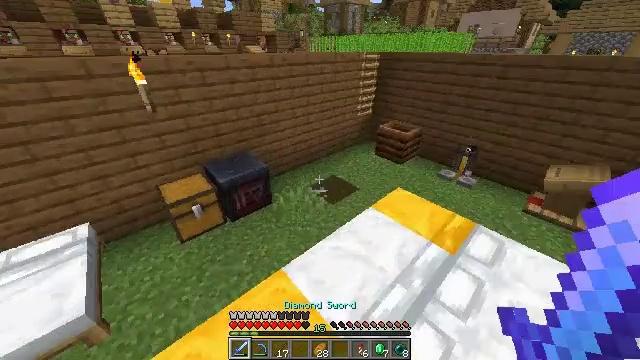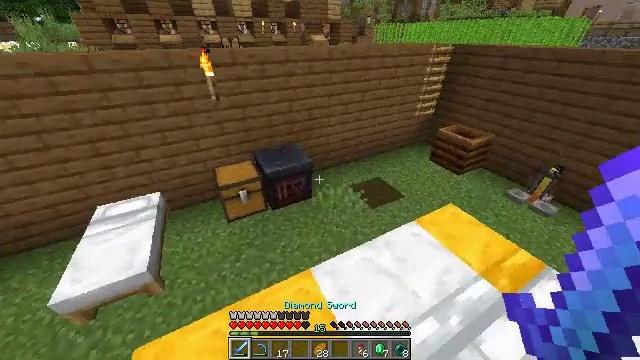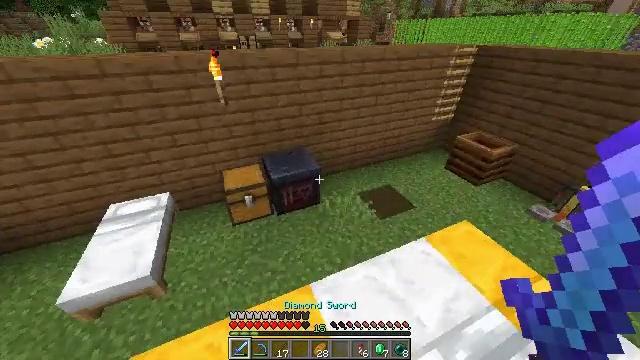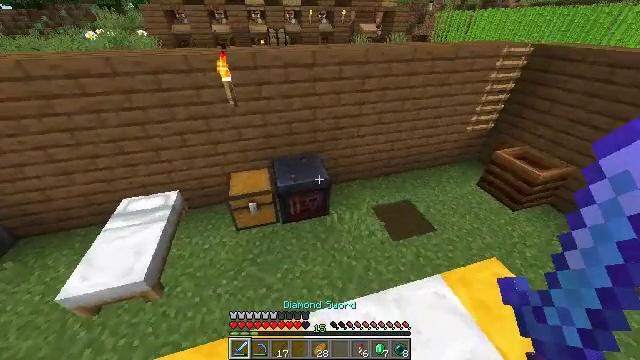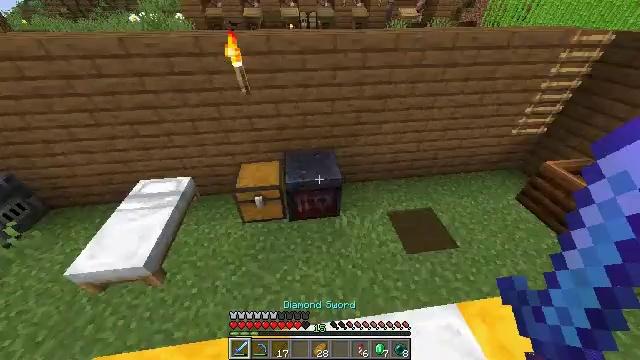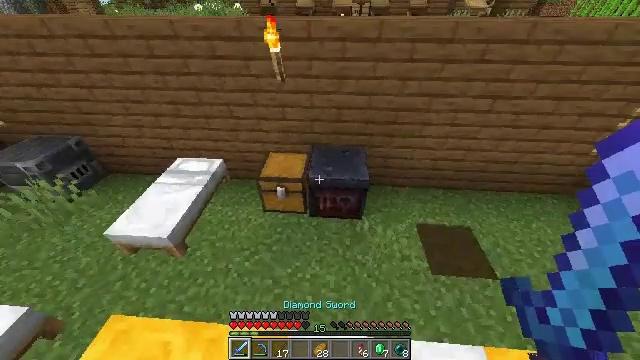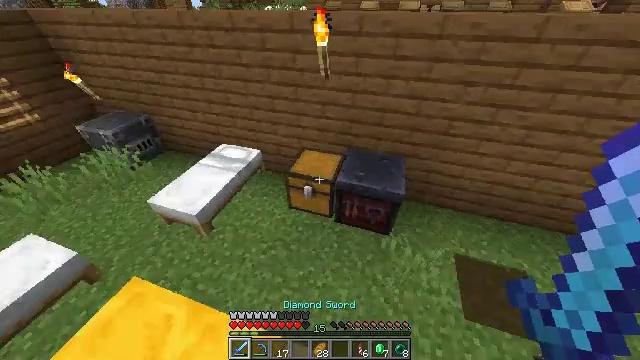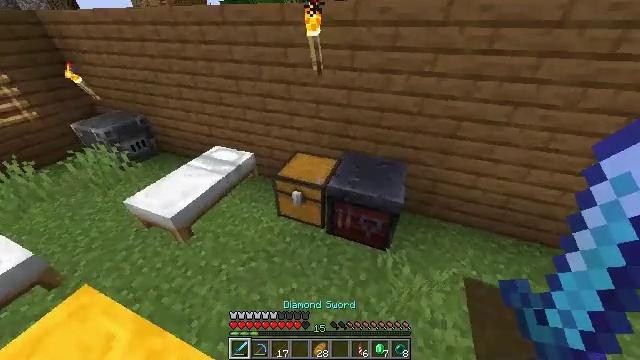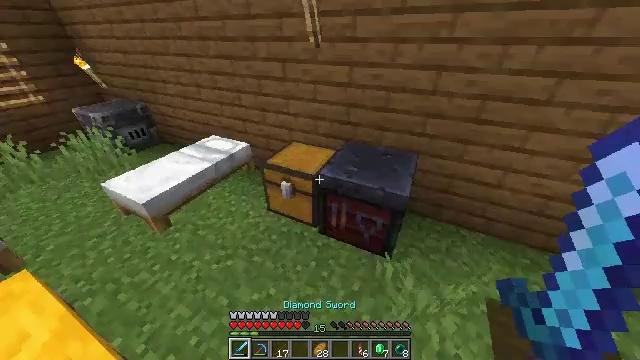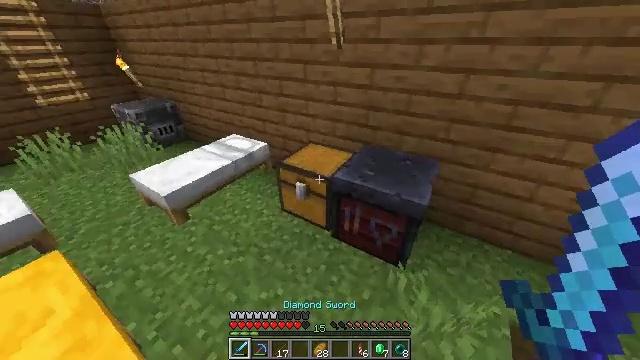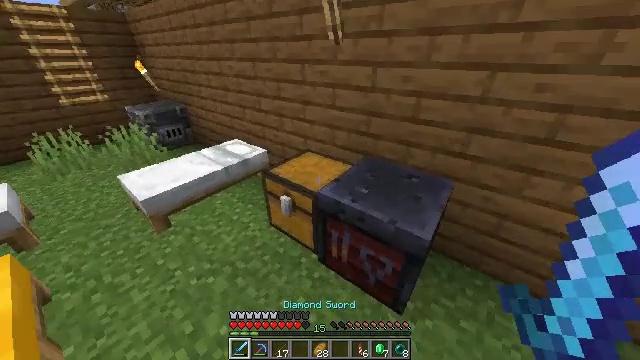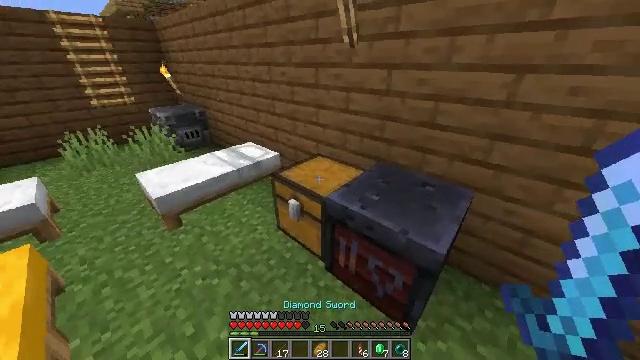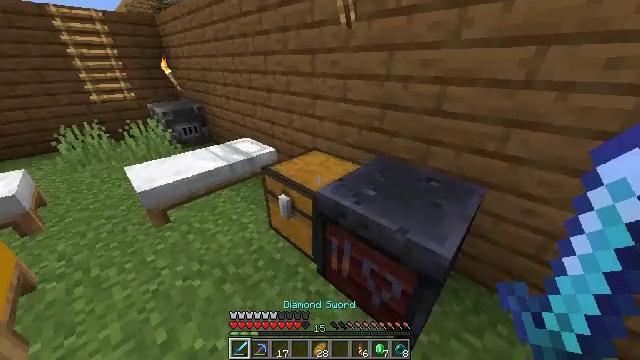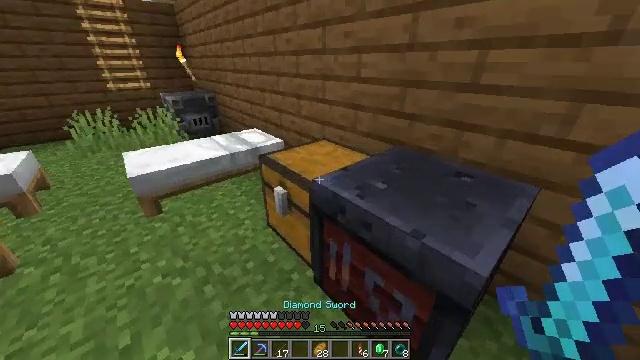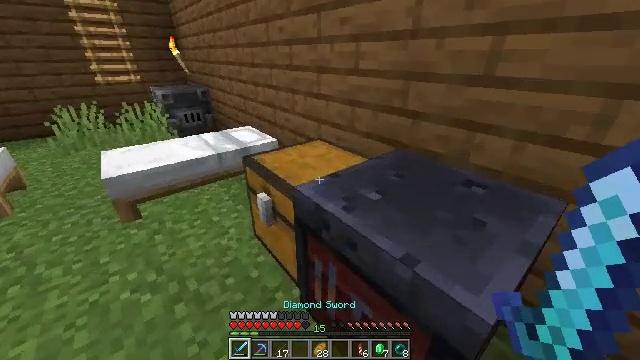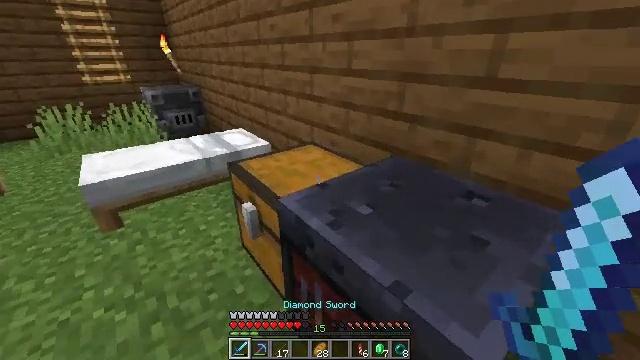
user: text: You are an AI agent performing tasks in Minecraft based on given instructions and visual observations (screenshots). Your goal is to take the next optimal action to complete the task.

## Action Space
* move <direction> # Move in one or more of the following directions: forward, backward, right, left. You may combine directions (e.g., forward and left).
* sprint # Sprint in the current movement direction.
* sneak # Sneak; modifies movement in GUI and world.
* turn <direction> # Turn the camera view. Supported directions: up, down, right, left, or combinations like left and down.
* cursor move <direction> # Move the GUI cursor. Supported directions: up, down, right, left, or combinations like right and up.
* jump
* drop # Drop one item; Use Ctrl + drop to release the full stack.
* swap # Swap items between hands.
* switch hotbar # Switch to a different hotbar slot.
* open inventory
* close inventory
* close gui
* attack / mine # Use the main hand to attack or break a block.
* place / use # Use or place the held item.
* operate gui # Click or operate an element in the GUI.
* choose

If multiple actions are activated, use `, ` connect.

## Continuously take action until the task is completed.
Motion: motion action
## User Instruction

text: Gather spruce leaves to collect foliage.
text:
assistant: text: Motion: move forward, turn left and down, jump
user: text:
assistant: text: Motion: move forward, turn left, jump
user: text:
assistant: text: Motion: move forward, turn left and down, jump
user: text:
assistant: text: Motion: move forward, turn left and down, jump
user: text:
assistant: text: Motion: move forward, turn left and down
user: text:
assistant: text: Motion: move forward, turn left
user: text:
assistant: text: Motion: move forward, turn left and up
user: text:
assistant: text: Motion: move forward, turn left and up
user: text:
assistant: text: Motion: move forward, turn left
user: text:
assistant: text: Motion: move forward, turn left and up
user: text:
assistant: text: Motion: move forward, turn left and up
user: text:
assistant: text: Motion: turn left
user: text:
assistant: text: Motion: turn left and up
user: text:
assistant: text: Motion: turn left
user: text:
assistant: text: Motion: move forward
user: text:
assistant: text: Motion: move forward, use / place
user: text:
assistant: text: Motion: move forward, use / place
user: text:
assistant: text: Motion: move forward, use / place
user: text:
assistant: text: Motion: turn left, use / place
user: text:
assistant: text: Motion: turn left and up
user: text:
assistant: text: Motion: no_op
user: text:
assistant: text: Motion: no_op
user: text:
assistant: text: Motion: no_op
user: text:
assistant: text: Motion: no_op
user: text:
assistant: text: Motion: no_op
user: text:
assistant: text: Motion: no_op
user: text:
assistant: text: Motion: no_op
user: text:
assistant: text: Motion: no_op
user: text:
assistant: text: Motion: no_op
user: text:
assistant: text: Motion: close inventory